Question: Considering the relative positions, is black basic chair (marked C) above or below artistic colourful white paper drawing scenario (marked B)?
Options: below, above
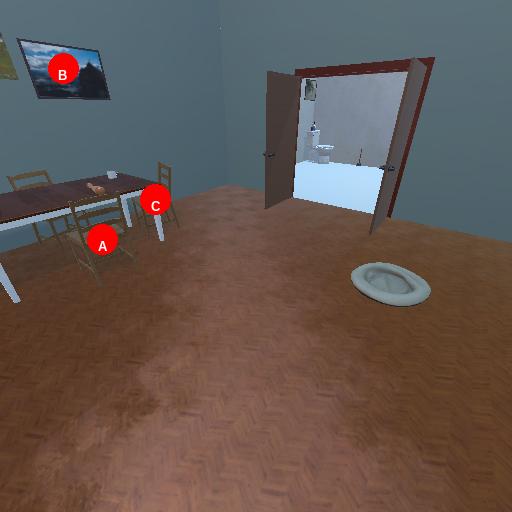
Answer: below